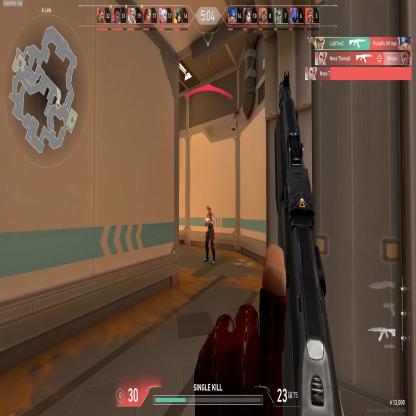
Label: enemy